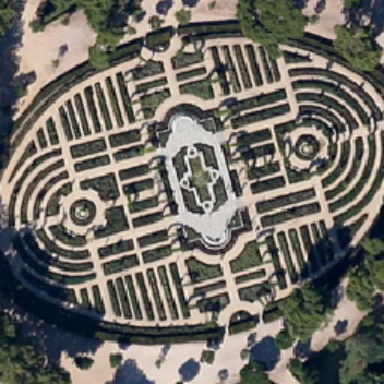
This is an oval public square with some trees inside .